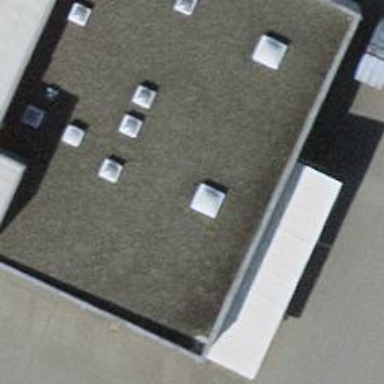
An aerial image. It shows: Commercial building with skillion metal roof facing east.